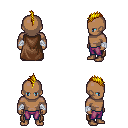
a pixel art fantasy rpg character, male body template, human, dark skin, brown cape, magenta pants, blonde mohawk hairstyle, white cloth bandages, four views (front, back, left, right), 2x2 character sprite sheet, small pixel art, hard edges, no anti-aliasing